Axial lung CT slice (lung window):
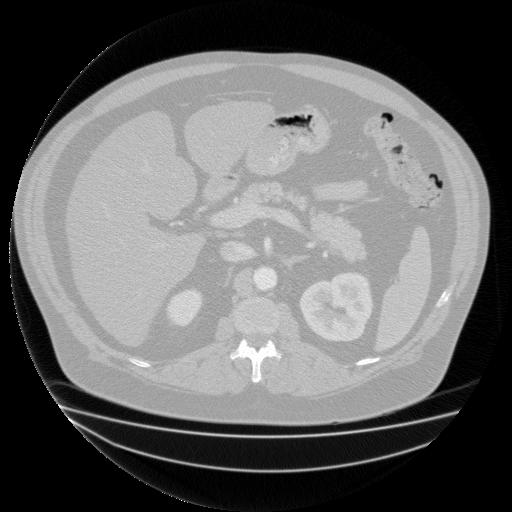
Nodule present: no